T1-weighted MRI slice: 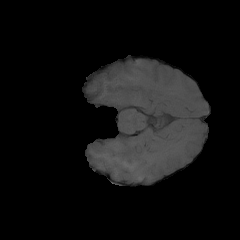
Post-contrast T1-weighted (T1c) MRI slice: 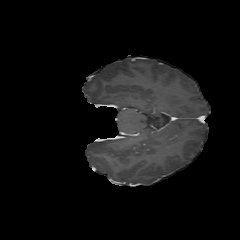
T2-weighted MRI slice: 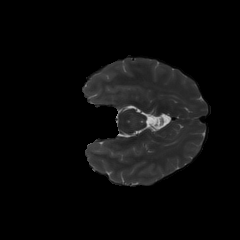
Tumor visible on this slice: no